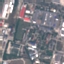
Land use / land cover class: Industrial